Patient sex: F
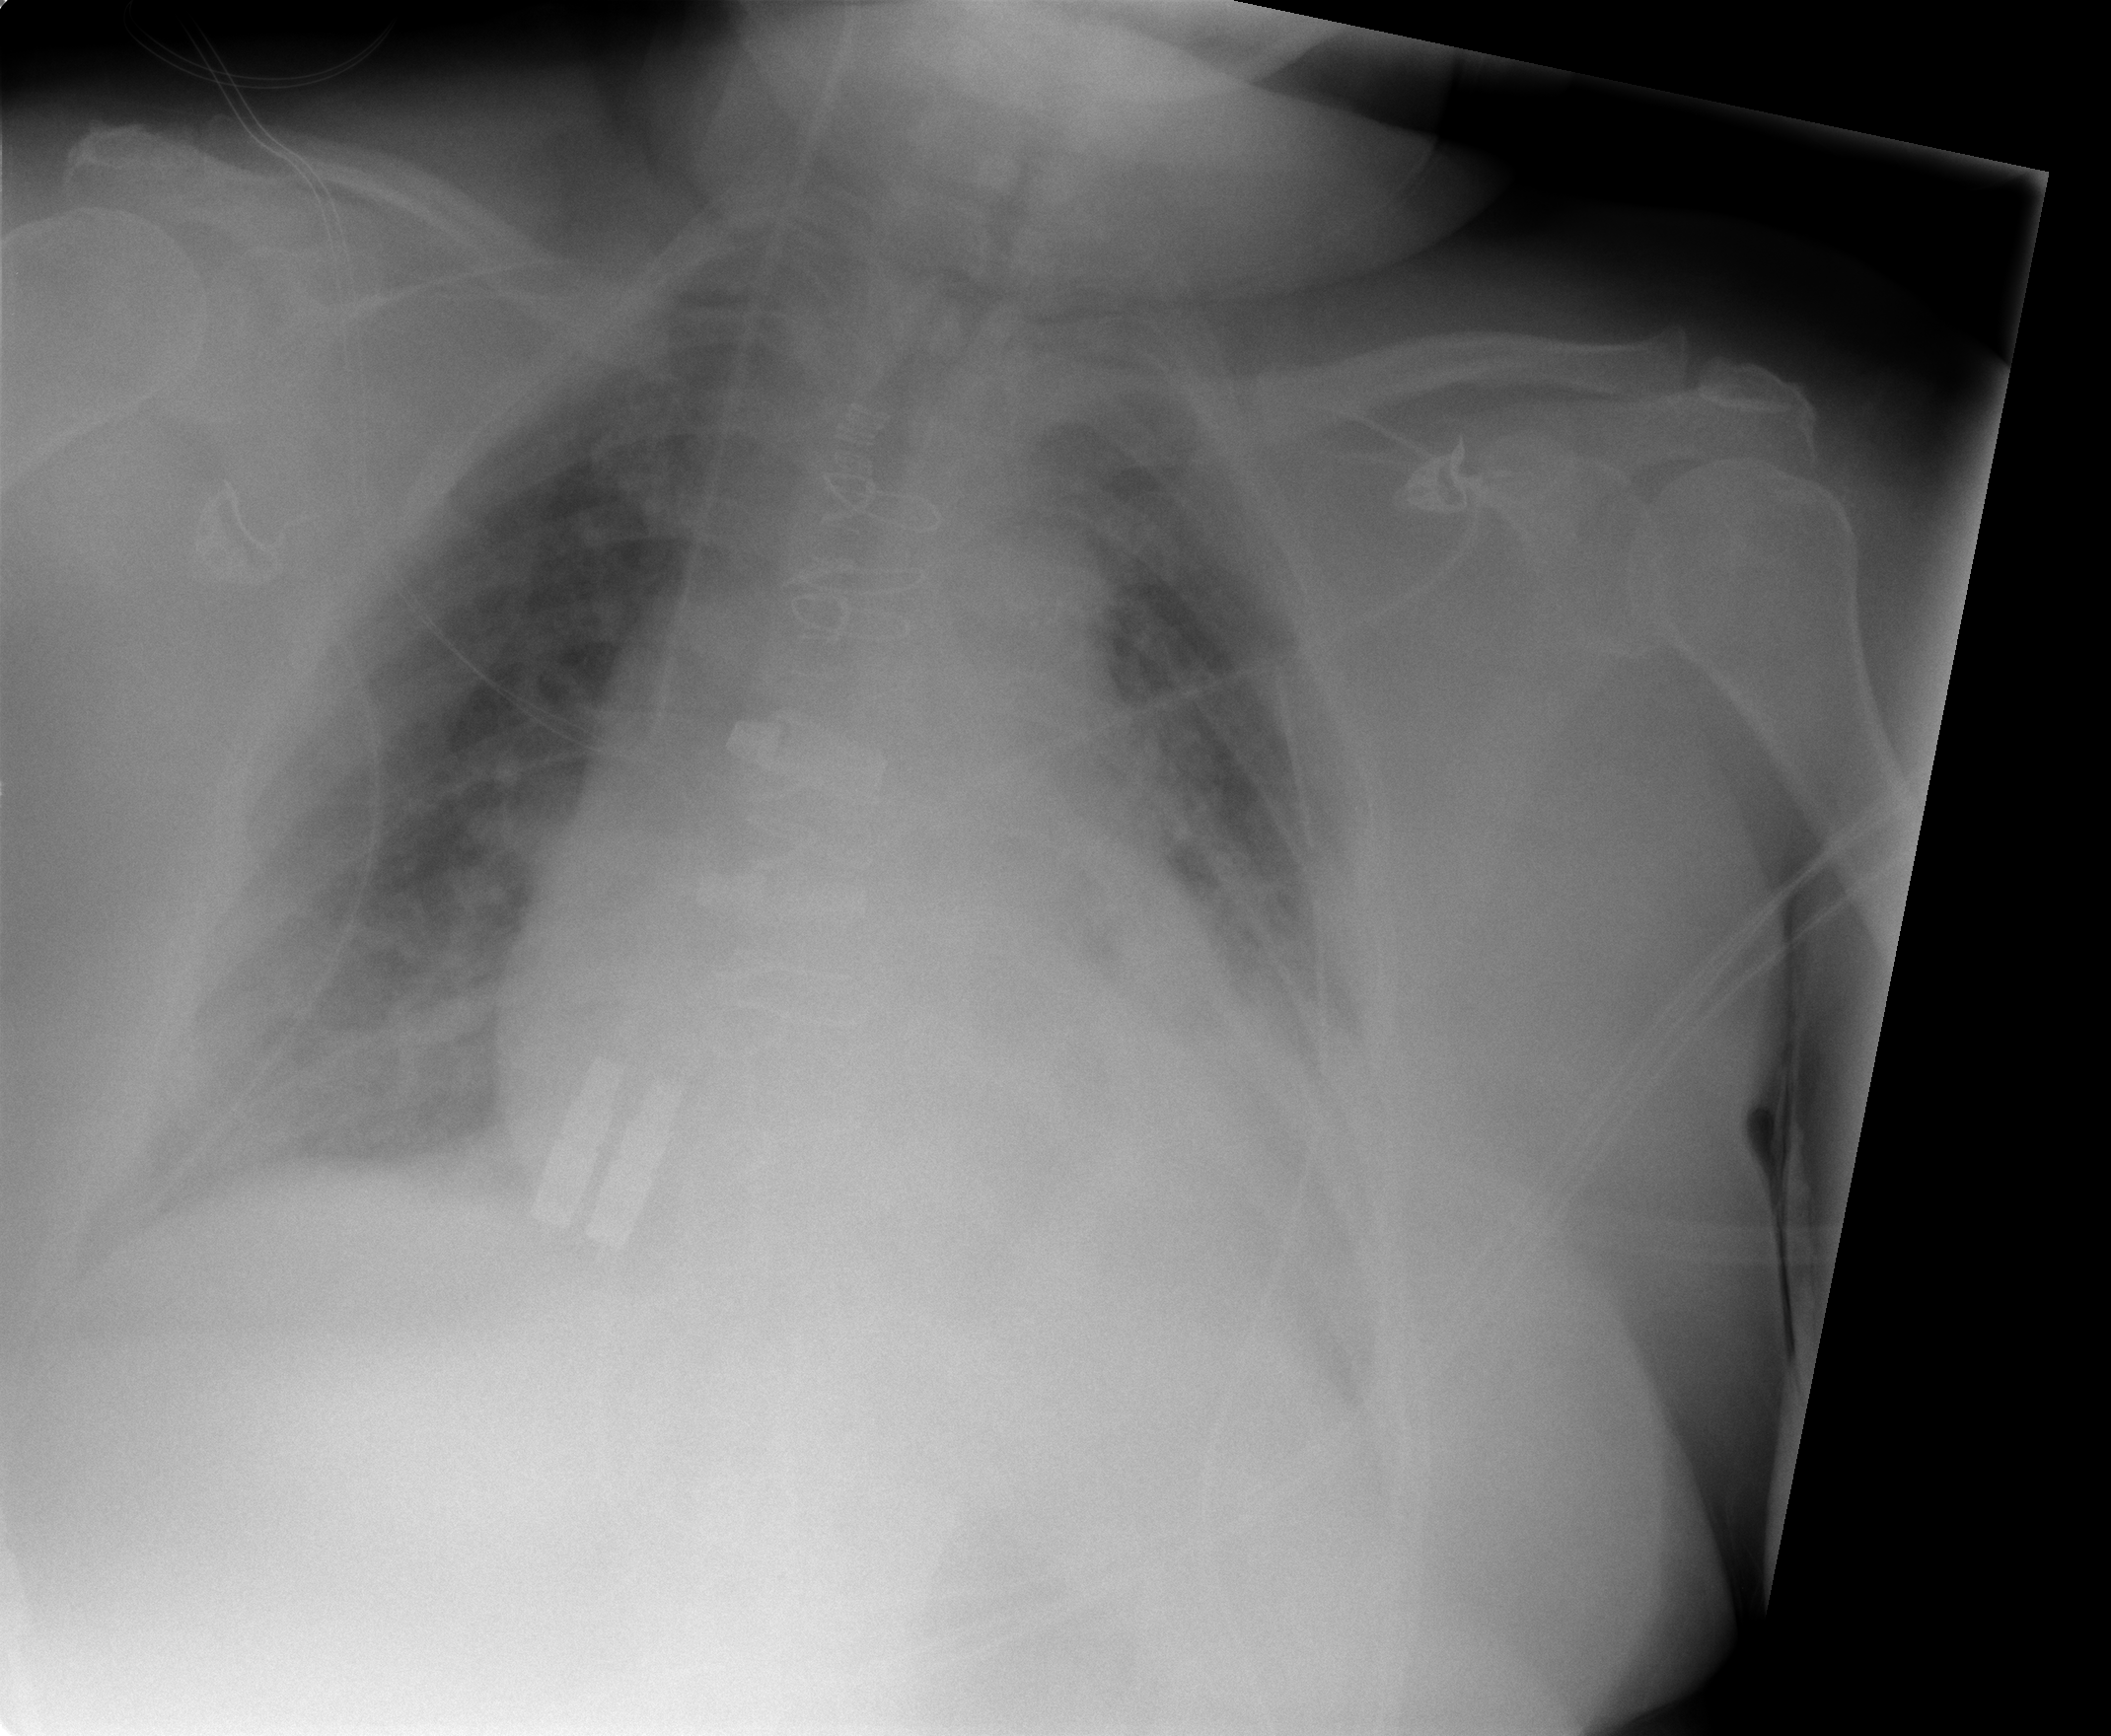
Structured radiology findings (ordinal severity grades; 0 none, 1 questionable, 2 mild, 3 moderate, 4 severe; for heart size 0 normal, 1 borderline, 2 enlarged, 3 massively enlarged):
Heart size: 2
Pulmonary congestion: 1
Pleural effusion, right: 1
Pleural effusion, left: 2
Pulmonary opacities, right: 1
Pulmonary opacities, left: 0
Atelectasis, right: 2
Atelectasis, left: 2